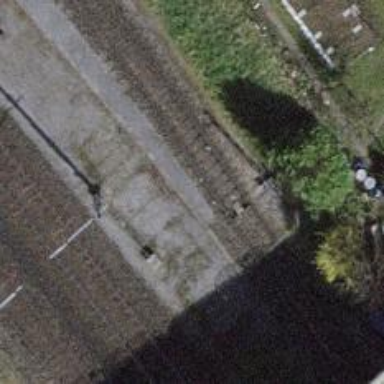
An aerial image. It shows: Railway switch.